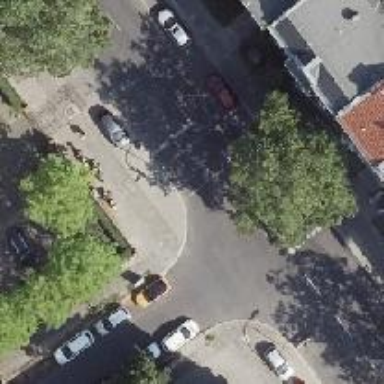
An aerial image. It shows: Crossing with traffic signals.